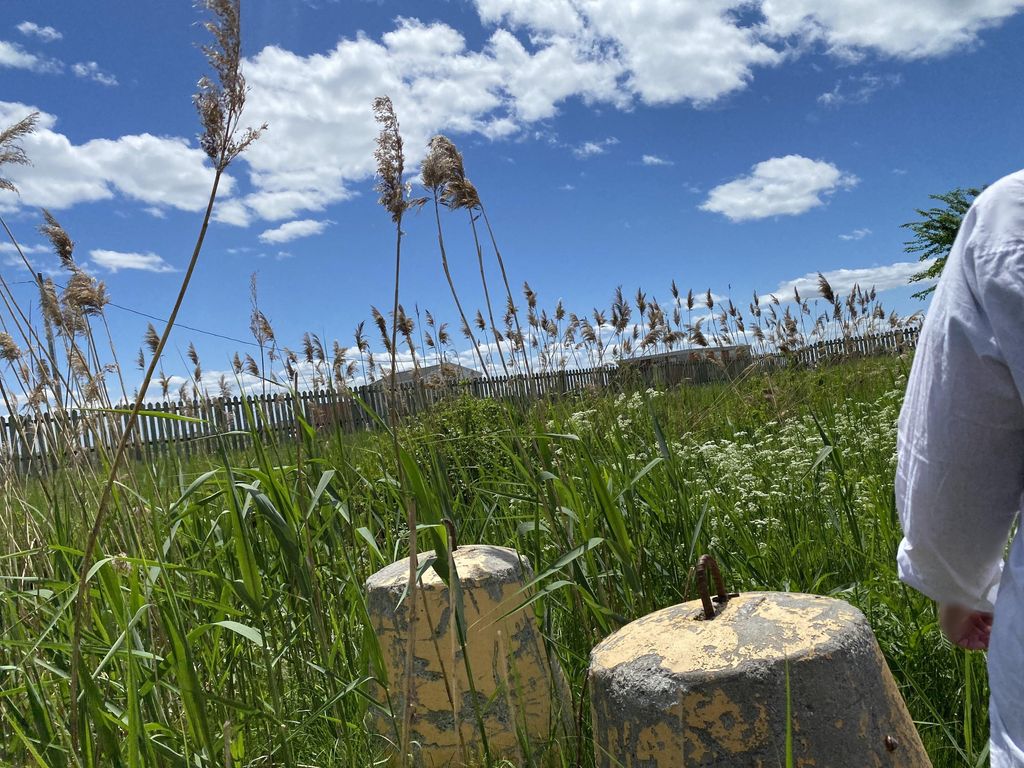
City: montreal